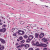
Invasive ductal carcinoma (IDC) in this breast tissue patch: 0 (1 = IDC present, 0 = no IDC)